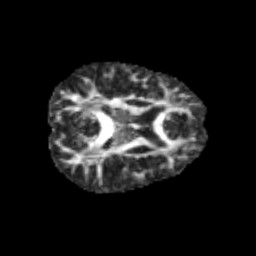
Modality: FA
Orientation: axial
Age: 10
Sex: female
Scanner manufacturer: siemens
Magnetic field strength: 3 T
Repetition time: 3.8 s
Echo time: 0.07 s